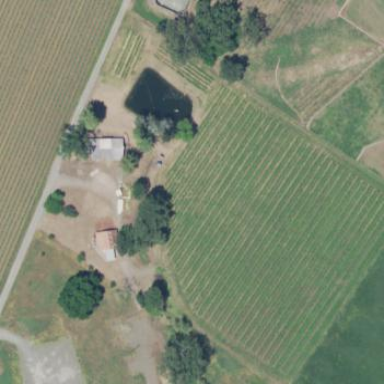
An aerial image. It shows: Vineyard with grape crops.